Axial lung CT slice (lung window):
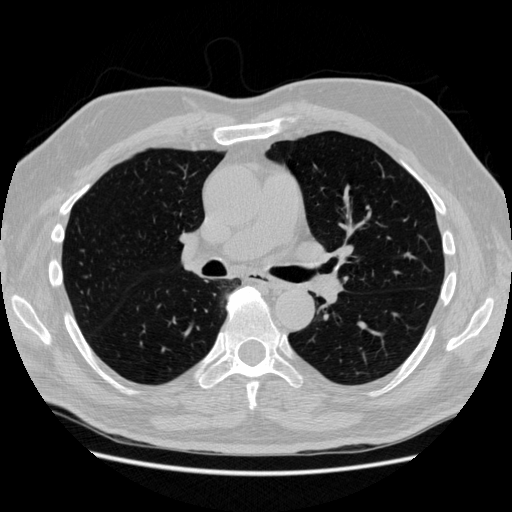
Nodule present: no